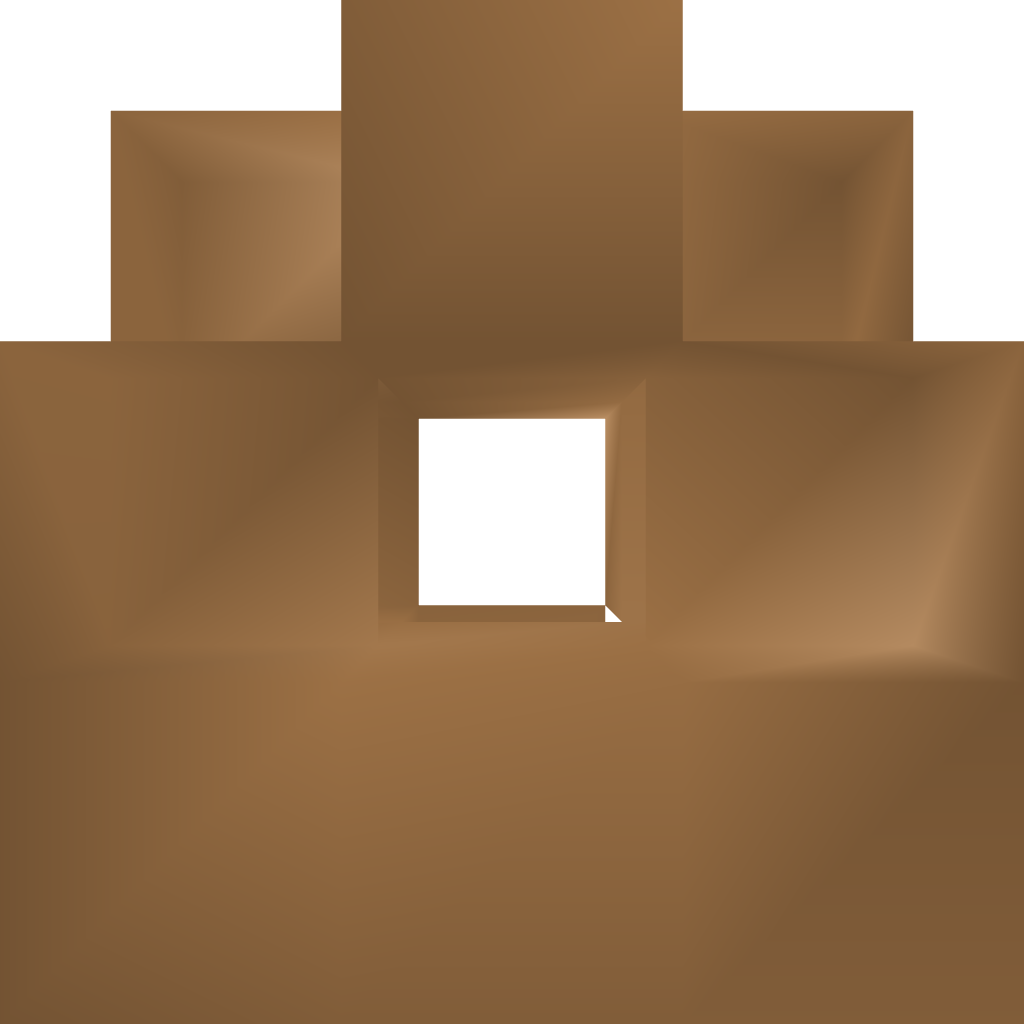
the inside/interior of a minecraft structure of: Nether Reactor Light Piece